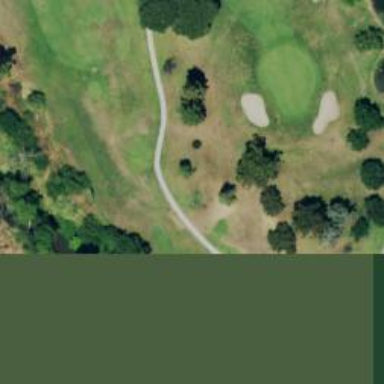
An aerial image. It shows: Pathway for golfing.